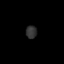
Tissue: skin
Cell type: Epithelial cells
Senescence score: 0.2696
Nuclear area (px): 134
Mean DAPI intensity: 50.545